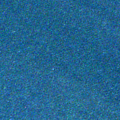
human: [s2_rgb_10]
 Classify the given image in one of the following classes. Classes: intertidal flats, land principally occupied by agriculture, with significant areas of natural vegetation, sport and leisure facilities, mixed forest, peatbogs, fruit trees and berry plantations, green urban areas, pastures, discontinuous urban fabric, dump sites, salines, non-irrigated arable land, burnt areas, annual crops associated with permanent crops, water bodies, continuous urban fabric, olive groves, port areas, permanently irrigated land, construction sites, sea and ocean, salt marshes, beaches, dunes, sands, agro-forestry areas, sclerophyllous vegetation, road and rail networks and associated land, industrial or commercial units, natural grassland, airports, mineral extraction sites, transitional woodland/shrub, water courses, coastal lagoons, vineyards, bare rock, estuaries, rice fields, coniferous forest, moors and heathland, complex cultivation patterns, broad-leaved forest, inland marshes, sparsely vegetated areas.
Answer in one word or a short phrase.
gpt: sea and ocean